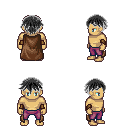
a pixel art fantasy rpg character, male body template, human, tanned skin, brown cape, magenta pants, gray short bangs hairstyle, cloth bracers, four views (front, back, left, right), 2x2 character sprite sheet, small pixel art, hard edges, no anti-aliasing